Field crop: maize
Growth stage: 2
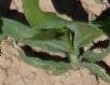
Species: maize